Interaction volume radius: 10 \u00c5
Interaction volume height: 30 \u00c5
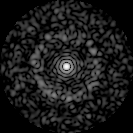
Disorder parameter: 0.8429